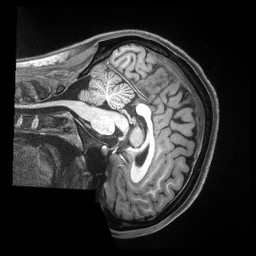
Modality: T1w
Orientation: sagittal
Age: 19
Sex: female
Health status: ill
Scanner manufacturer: siemens
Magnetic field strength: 3 T
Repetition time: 2.5 s
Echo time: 0.00181 s